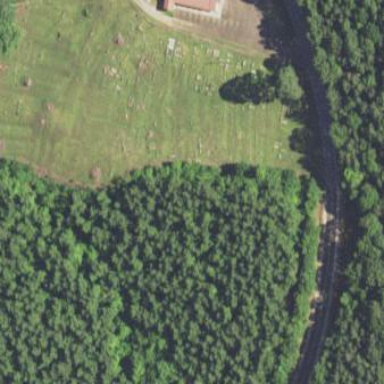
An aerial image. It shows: Graveyard.